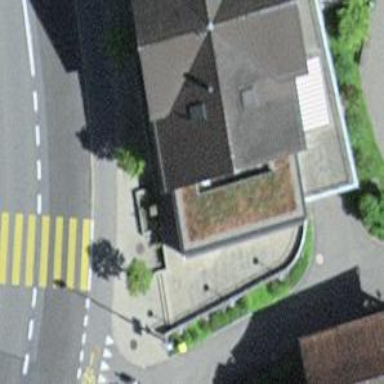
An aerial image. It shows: Post box is visible.